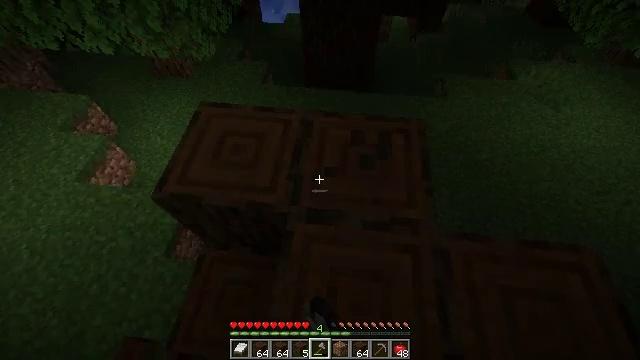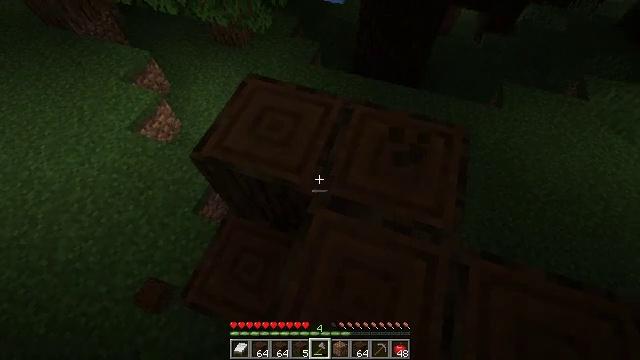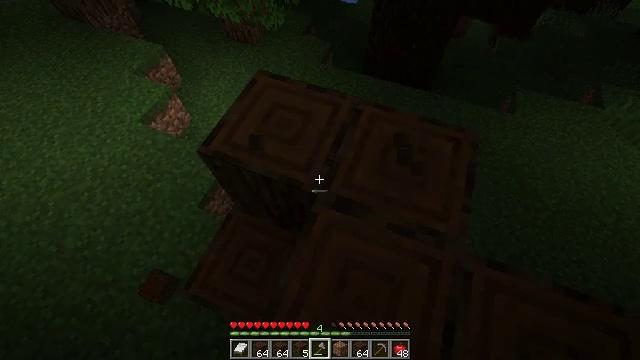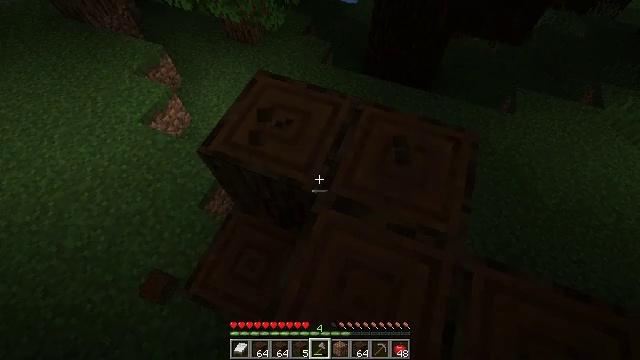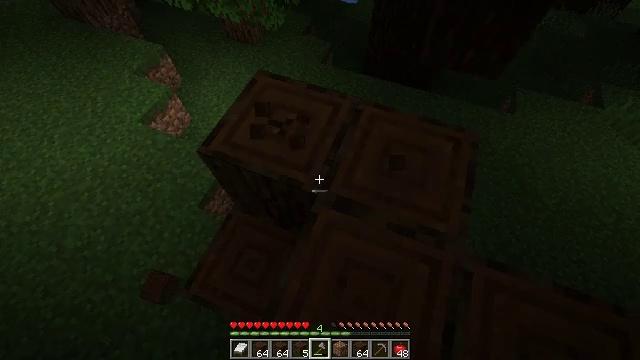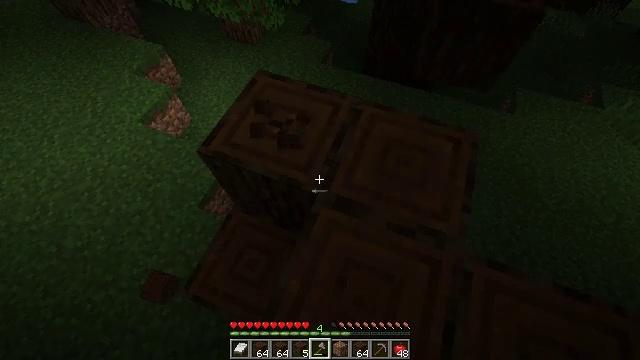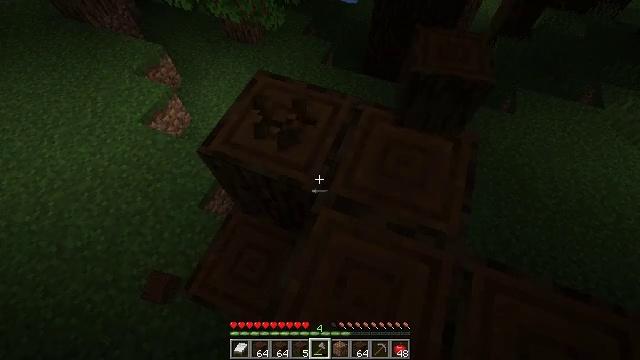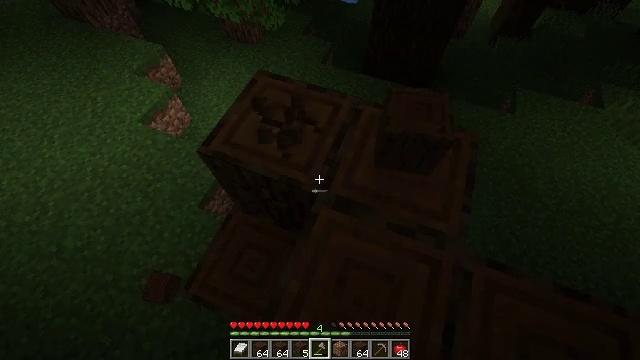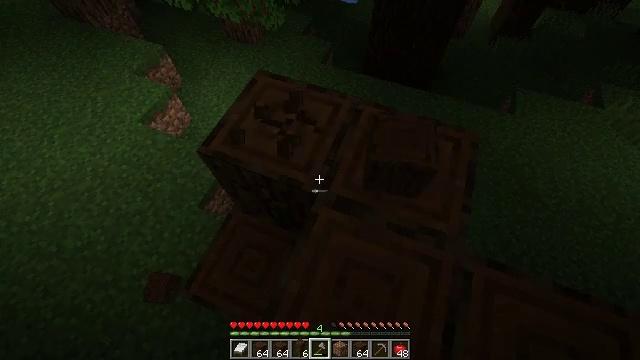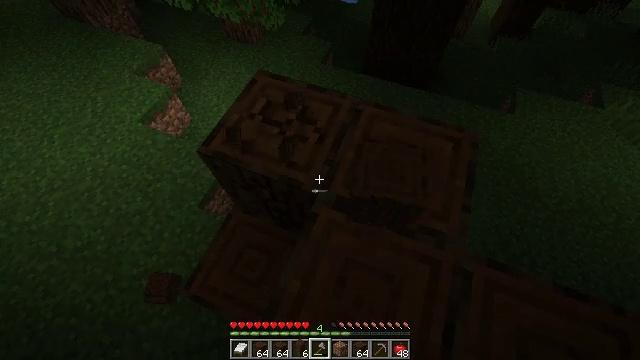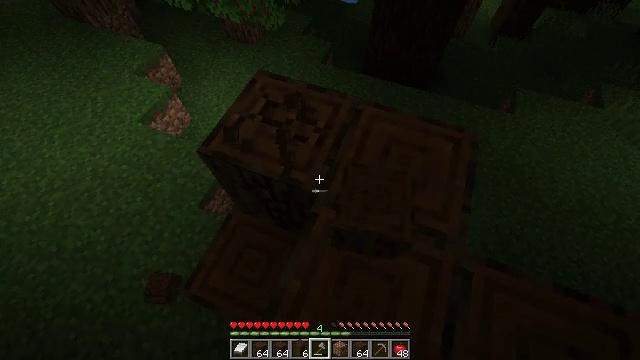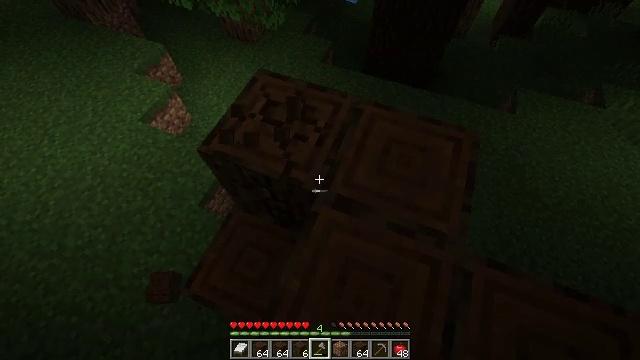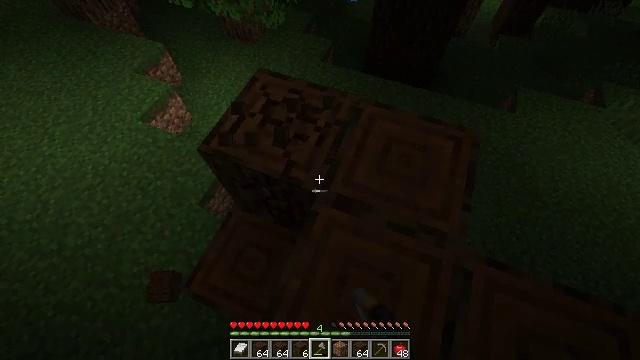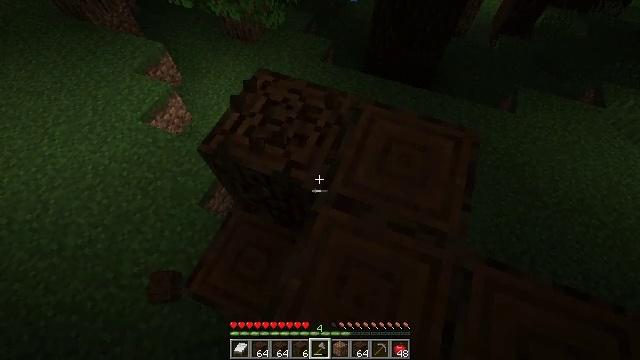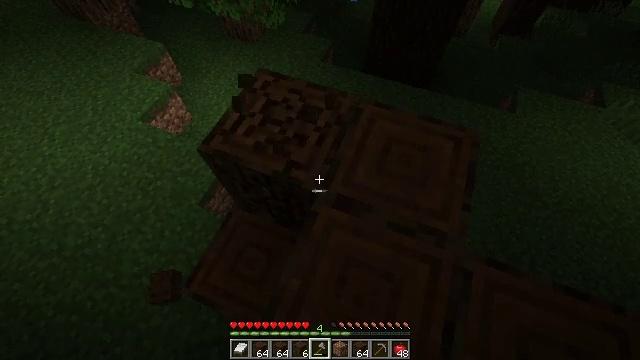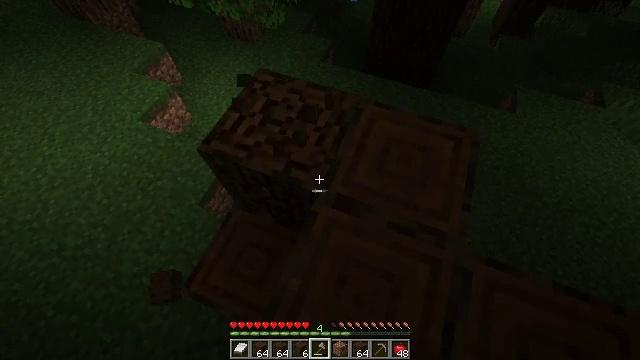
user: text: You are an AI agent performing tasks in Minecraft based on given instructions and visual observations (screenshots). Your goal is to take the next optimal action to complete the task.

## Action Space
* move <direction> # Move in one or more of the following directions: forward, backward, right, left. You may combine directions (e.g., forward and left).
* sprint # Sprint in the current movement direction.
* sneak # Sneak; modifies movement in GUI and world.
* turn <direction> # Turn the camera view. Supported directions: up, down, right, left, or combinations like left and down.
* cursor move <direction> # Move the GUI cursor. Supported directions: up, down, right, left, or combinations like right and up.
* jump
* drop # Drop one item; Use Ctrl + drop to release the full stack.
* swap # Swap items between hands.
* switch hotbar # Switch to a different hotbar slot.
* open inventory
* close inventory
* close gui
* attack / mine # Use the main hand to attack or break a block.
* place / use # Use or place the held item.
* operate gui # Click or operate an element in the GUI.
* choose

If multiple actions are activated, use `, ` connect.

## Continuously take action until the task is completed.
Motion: motion action
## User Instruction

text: Harvest dark oak log for resources.
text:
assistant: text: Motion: turn left and down
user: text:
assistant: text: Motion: turn left, attack / mine
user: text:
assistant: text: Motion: attack / mine
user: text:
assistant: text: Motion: attack / mine
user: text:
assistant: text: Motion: attack / mine
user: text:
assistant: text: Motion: attack / mine
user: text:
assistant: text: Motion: attack / mine
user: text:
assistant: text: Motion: attack / mine
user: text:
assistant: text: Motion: attack / mine
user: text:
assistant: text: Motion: attack / mine
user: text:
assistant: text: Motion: attack / mine
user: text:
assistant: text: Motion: attack / mine
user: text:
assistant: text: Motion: attack / mine
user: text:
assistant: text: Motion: attack / mine
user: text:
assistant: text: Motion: attack / mine
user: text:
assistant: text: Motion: attack / mine
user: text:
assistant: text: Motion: attack / mine
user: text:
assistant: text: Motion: attack / mine
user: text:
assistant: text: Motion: attack / mine
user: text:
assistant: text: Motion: attack / mine
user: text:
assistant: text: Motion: attack / mine
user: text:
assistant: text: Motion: turn right, attack / mine
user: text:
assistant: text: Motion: turn right and up, attack / mine
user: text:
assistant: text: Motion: turn right and up, attack / mine
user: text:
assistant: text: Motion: turn right and up, attack / mine
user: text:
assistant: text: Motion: turn right, attack / mine
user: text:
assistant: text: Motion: attack / mine
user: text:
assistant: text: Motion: attack / mine
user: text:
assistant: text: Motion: attack / mine
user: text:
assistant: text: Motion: attack / mine